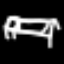
Label: bed